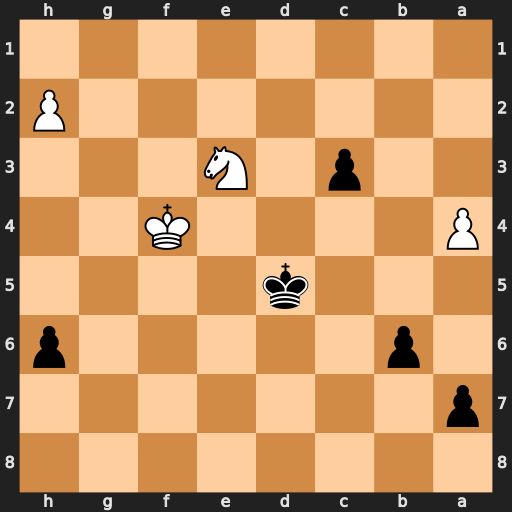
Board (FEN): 8/p7/1p5p/3k4/P4K2/2p1N3/7P/8
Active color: b
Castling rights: -
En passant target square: -
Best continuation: Kd4 h4 Kd3 Nd5 a5